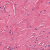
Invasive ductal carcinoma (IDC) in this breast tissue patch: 0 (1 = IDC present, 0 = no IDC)